Question: Determine whether the two graphs given in the figure are isomorphic. If you think they are isomorphic, answer 1; if you think they are not isomorphic, answer 0.
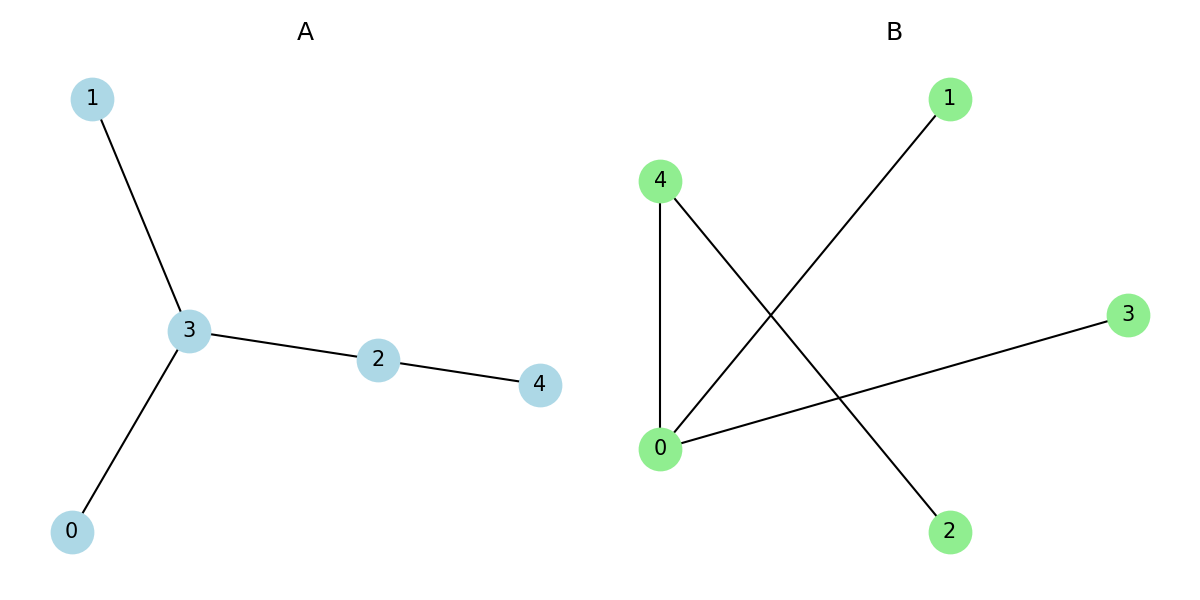
Answer: 1